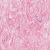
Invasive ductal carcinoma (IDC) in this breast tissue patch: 0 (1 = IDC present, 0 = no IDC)